Question: I've followed the tutorial as the link :
<URL>
But when I add the shortcut target apparently always fail
Shortcut :
'''
"C:\Users\Bertho Joris\AppData\Local\Google\Chrome\Application\chrome.exe"
'''
When I add the line :
'''
--disable-web-security
'''
and results :
'''
"C:\Users\Bertho Joris\AppData\Local\Google\Chrome\Application\chrome.exe --disable-web-security"
'''
Always get an error message :

What should I do??
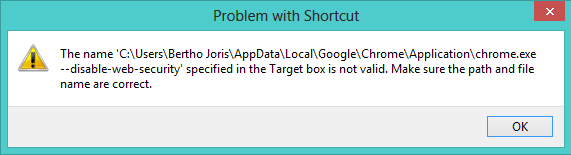
Answer: Try this:
'"C:\Users\Bertho Joris\AppData\Local\Google\Chrome\Application\chrome.exe" --disable-web-security'
Take note of the location of the '""'